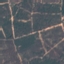
Land use / land cover: PermanentCrop